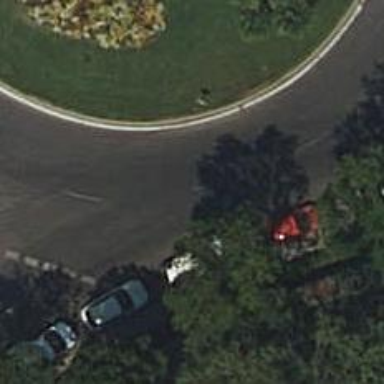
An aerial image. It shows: Tertiary road with asphalt surface leading to roundabout.